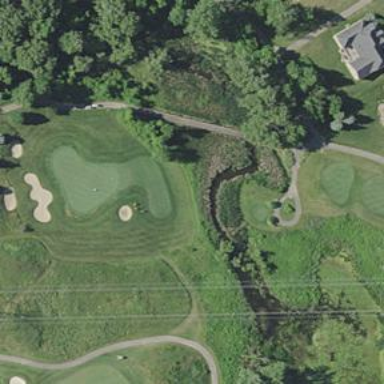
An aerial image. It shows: Golf hole.